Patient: sex F, age 58
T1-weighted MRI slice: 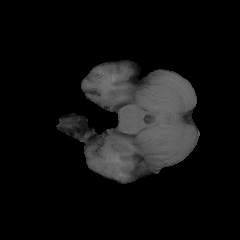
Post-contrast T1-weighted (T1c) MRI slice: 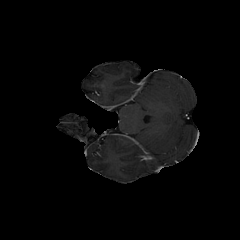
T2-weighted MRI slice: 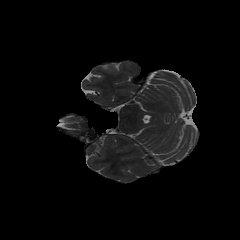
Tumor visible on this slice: no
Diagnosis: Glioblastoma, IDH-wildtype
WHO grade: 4